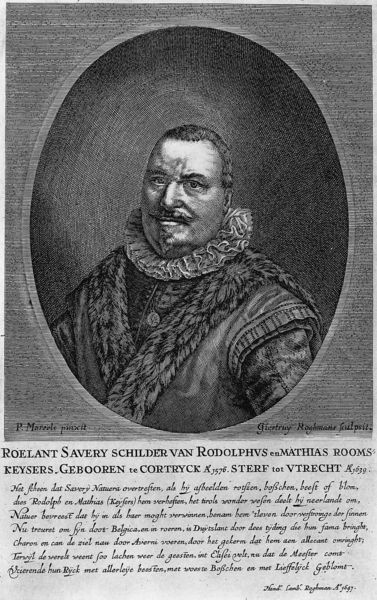
Titel: Kat. Nr. 142
Künstler: Roelant Savery
Institution: Berlin, Staatliche Museen, Kupferstichkabinett, SMPK
Schlagwörter: mann, schatten, haar, licht, mund, nase, stirn, blick, bart, schnurrbart, augen, gesicht, kleidung, kragen, pelz, spitze, ärmel, bildnis, halskrause, niederlande, portrait, porträt, gewand, haare, mantel, kinn, ohren, oval, rund, fell, schrift, kaiser, rüschen, buch, medaillon, druck, stich, schilder, text, krause, spitzbart, sklave, wams, holländisch, kupferstich, niederlanden, seriendruck, barg, krgen, rodolphus, buchsteite, rodophs, roeland, mathias rooms